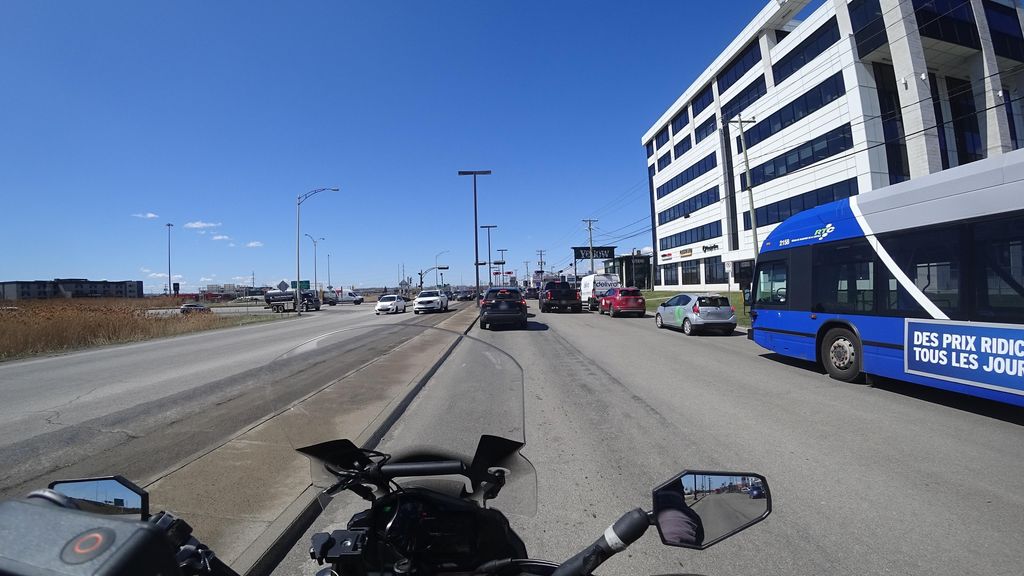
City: quebec_city